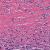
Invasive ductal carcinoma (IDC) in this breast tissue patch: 0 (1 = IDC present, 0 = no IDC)